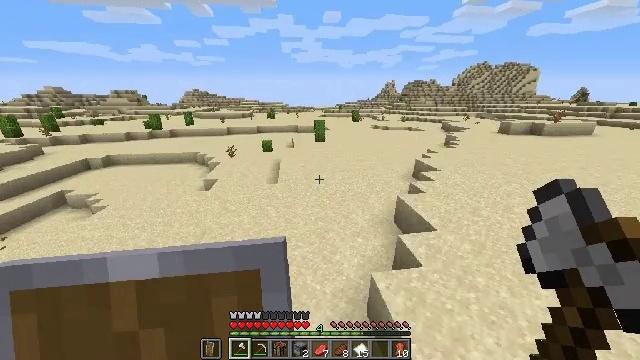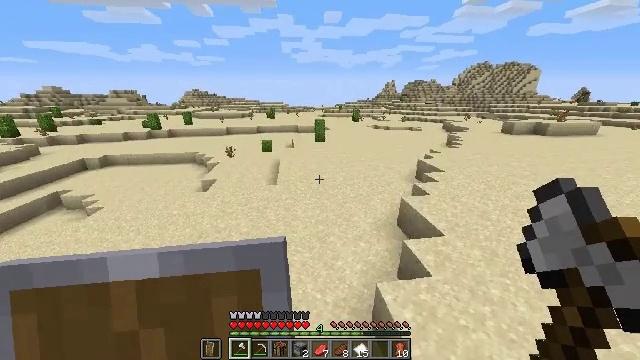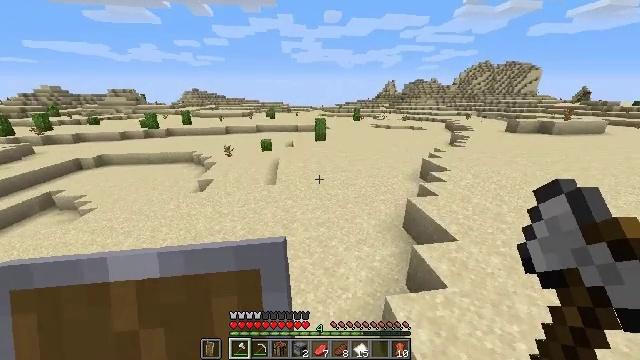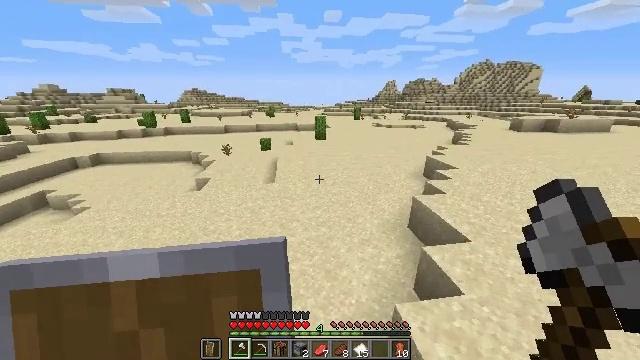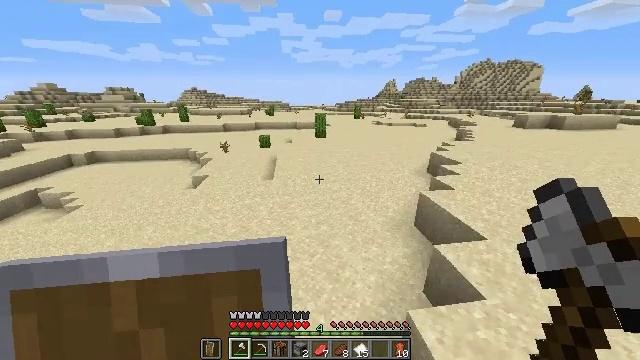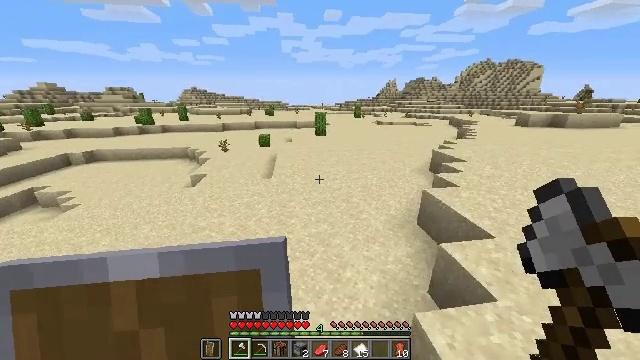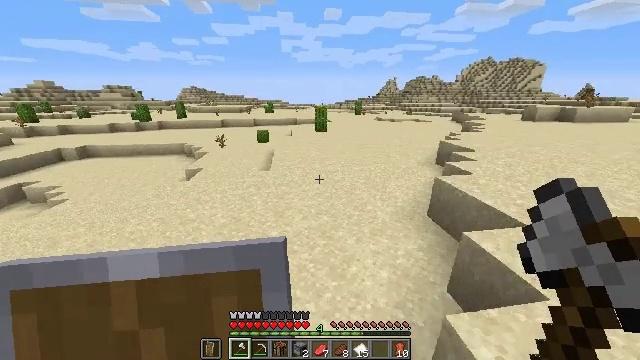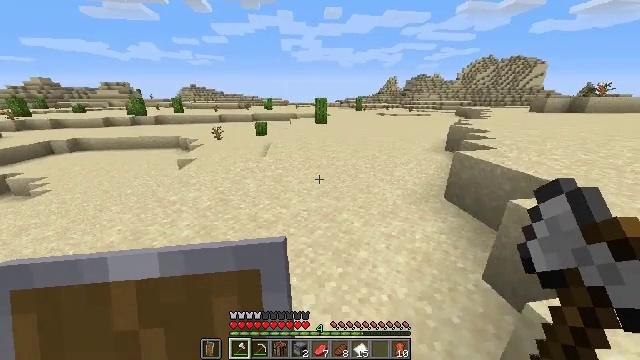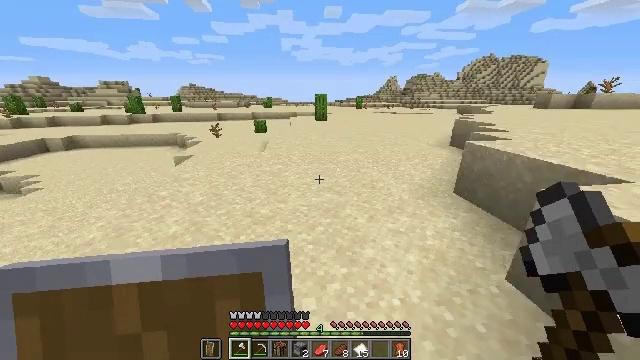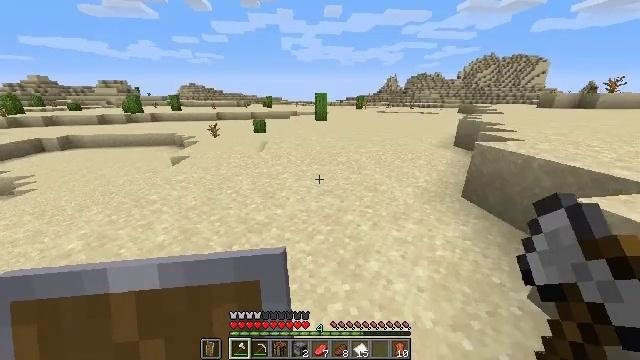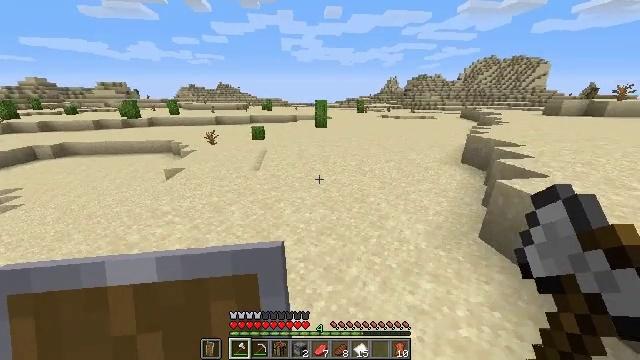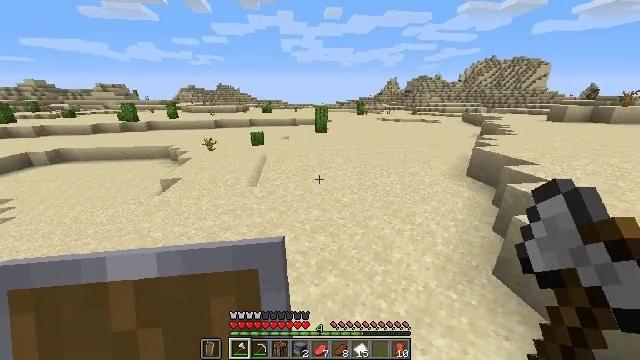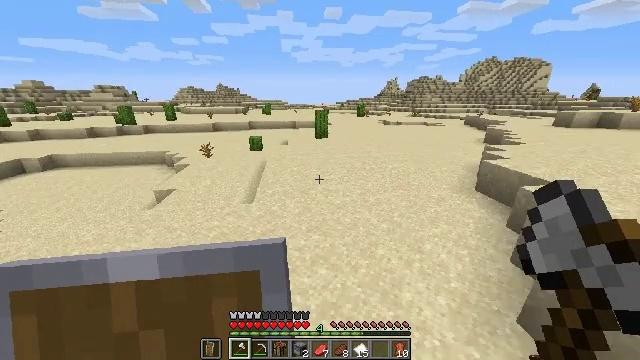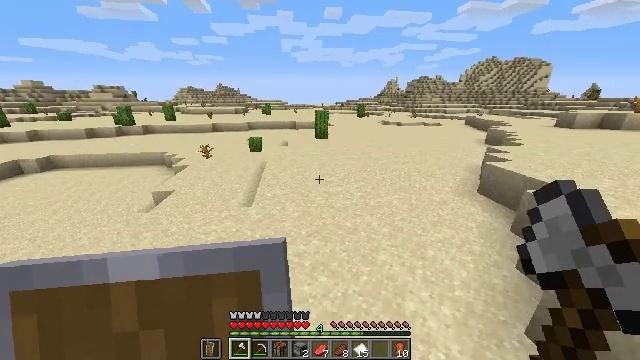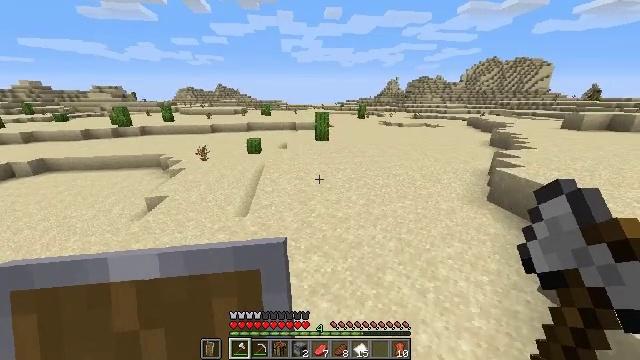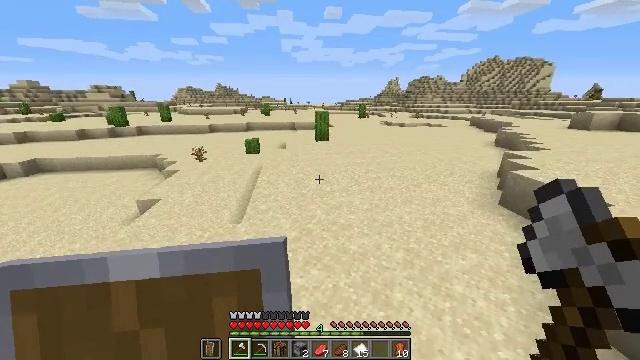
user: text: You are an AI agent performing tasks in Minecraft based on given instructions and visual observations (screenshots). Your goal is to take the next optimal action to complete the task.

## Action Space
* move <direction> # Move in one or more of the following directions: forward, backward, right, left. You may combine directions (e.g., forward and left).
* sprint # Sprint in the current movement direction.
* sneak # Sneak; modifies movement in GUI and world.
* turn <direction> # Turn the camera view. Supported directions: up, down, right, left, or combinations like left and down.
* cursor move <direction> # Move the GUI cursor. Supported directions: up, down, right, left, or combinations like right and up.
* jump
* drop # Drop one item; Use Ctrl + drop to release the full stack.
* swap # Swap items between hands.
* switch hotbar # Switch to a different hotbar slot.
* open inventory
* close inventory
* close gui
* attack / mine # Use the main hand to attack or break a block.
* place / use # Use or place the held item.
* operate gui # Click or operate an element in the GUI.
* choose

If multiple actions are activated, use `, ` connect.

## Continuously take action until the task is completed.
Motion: motion action
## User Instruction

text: Collect the dead bush from dry areas.
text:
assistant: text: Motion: move forward, sprint, jump
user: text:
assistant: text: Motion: move forward, sprint, jump
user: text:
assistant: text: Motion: move forward, sprint, jump
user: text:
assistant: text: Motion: move forward, sprint, jump
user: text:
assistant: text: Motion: move forward, sprint, jump
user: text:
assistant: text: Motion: move forward, sprint, jump
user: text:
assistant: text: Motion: move forward, sprint, jump
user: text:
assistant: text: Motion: move forward, sprint, jump
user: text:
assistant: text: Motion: move forward, sprint, jump
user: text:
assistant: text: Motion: move forward, sprint, jump
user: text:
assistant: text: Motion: move forward, sprint, jump
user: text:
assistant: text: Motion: move forward, sprint, jump
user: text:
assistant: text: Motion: move forward, sprint, jump
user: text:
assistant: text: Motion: move forward, sprint, jump
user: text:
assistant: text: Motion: move forward, sprint, jump
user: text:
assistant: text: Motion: move forward, sprint, jump
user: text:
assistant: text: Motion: move forward, sprint, jump
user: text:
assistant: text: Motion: move forward, sprint, jump
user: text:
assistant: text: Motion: move forward, sprint, jump
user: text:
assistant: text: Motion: move forward, sprint, jump
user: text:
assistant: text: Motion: move forward, sprint, jump
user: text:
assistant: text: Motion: move forward, jump
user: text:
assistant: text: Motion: move forward, jump
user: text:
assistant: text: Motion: move forward
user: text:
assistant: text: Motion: move forward
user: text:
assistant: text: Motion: move forward
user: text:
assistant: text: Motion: move forward
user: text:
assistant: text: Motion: no_op
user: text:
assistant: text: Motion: no_op
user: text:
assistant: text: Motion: no_op